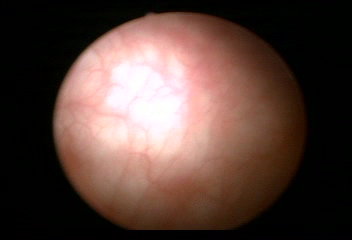
Modality: WLC
Class: Normal mucosa
Bladder cancer association: No